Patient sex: F
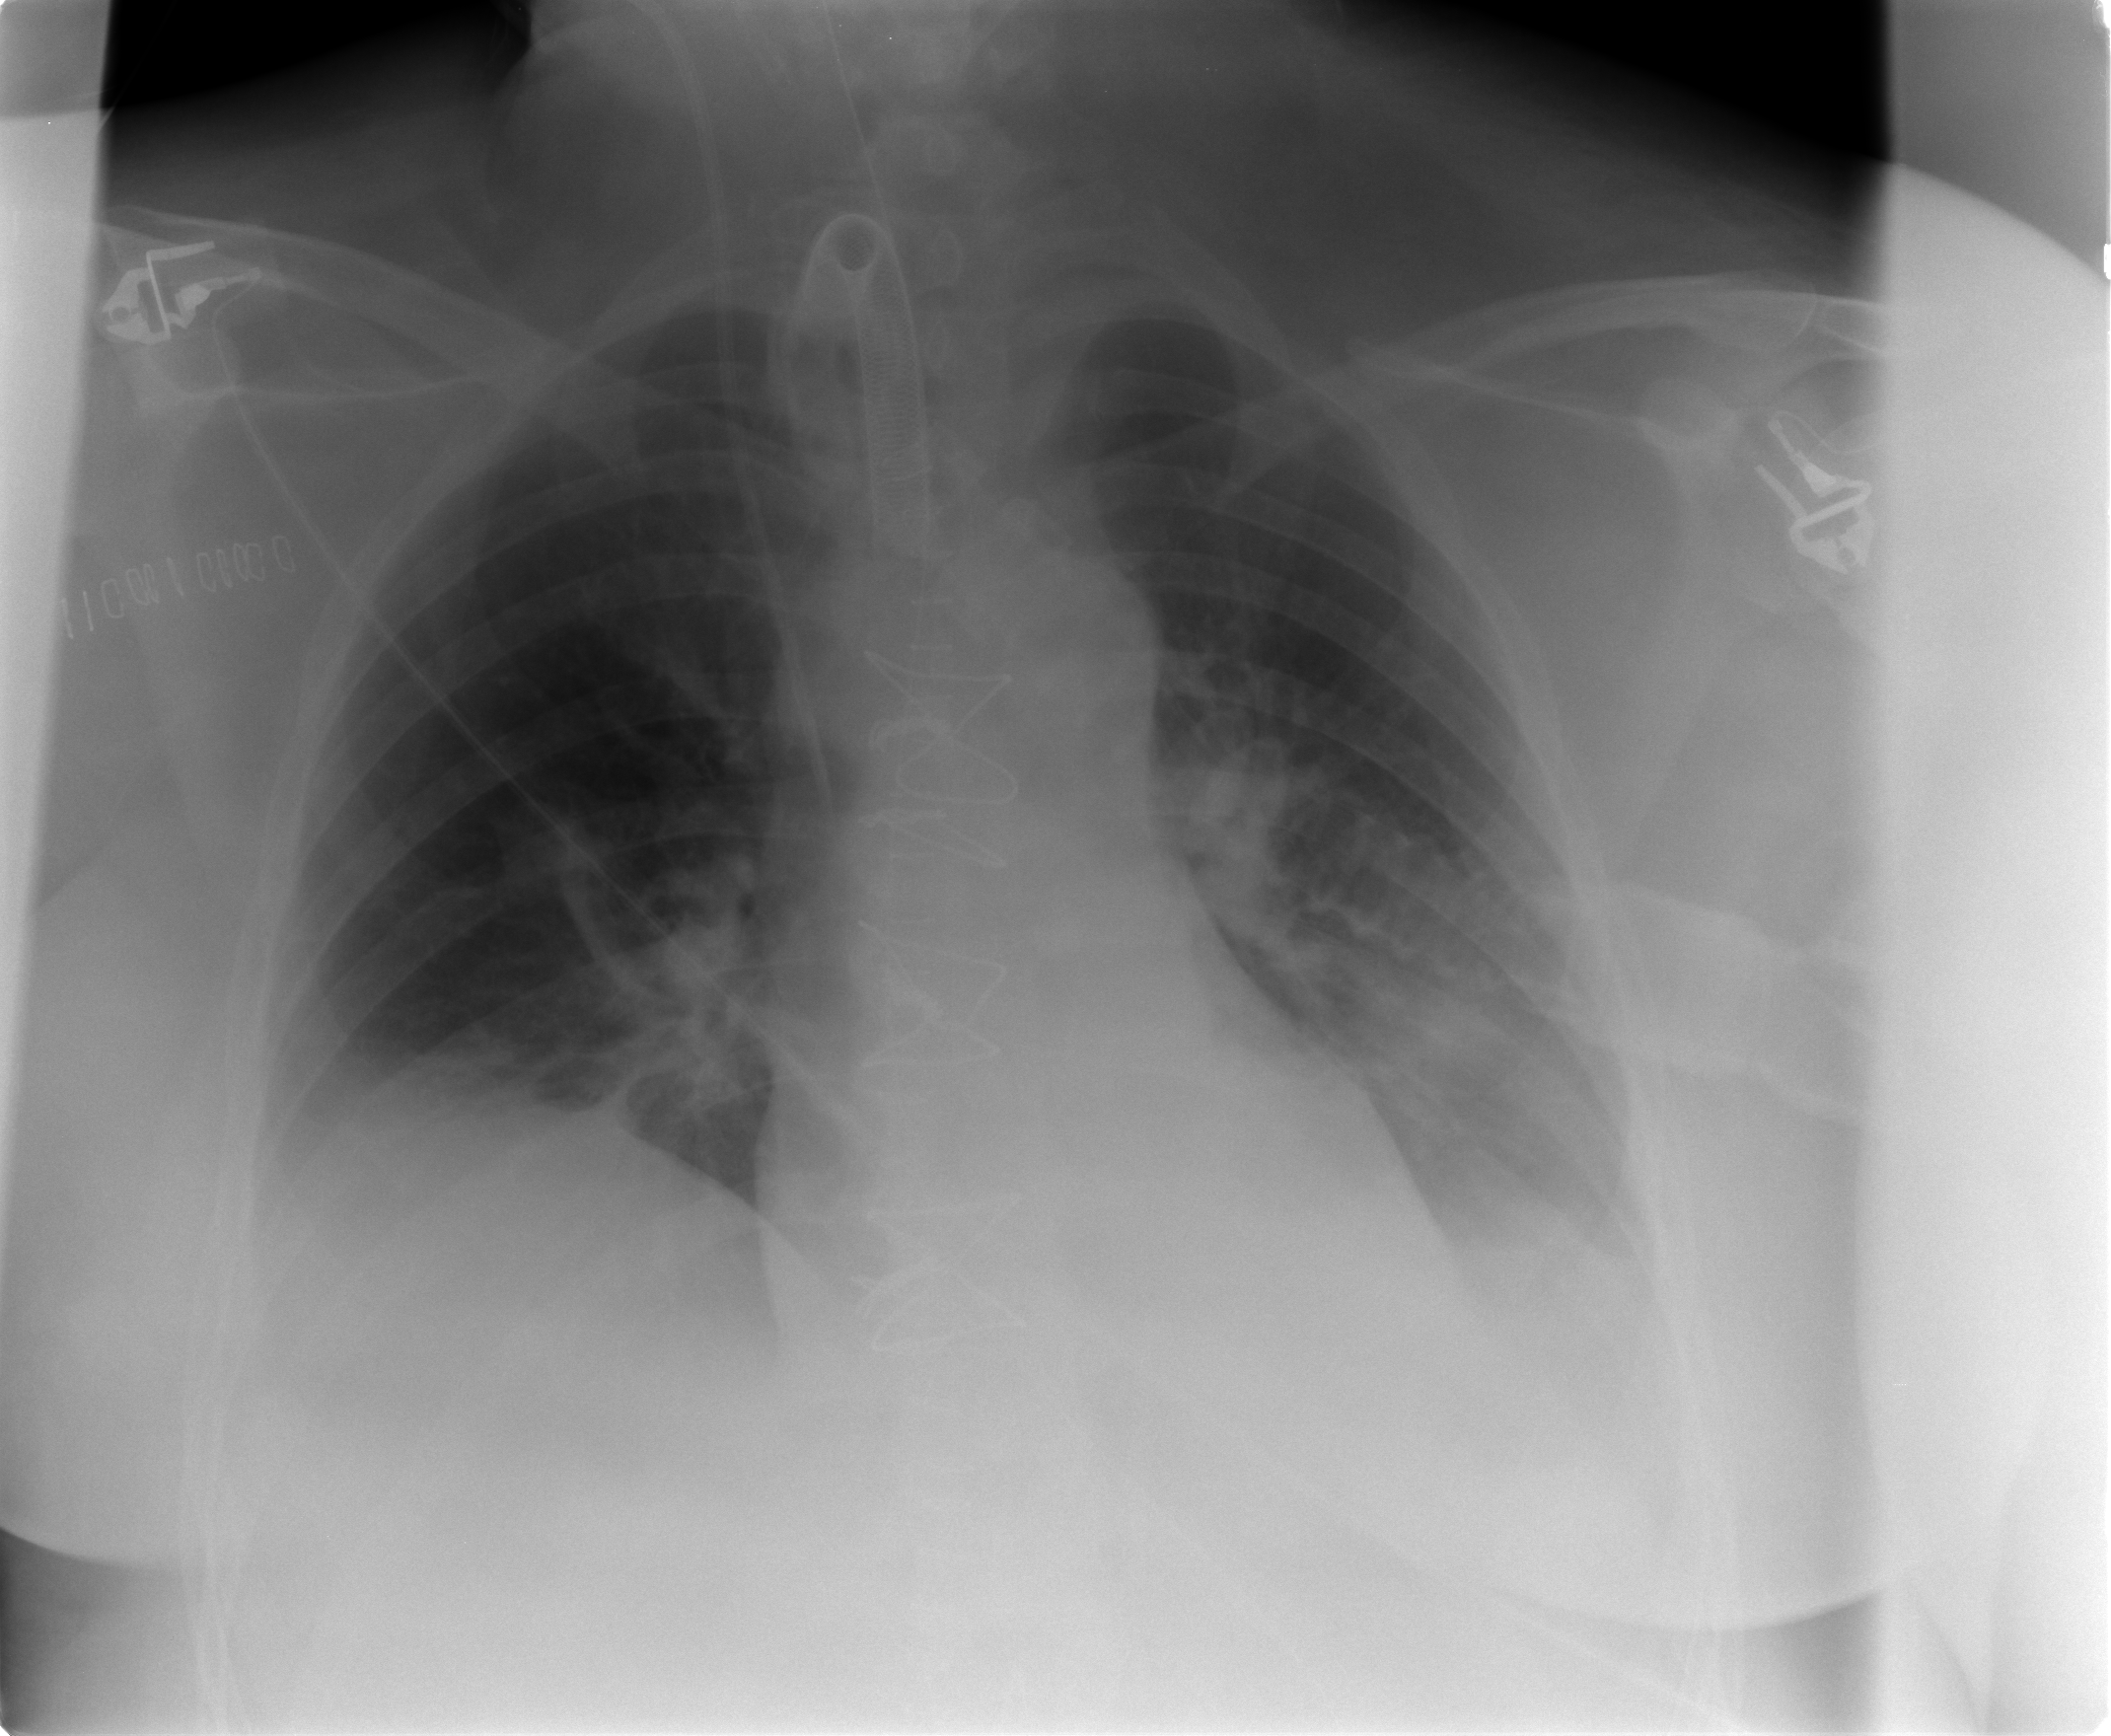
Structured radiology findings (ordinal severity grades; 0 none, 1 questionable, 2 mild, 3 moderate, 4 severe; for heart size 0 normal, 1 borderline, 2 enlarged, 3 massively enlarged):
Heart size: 0
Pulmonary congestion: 0
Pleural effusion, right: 2
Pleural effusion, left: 3
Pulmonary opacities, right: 0
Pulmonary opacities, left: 1
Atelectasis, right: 2
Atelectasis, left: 2